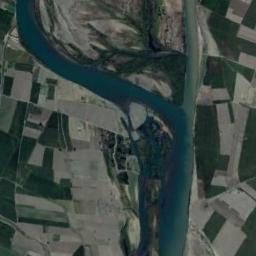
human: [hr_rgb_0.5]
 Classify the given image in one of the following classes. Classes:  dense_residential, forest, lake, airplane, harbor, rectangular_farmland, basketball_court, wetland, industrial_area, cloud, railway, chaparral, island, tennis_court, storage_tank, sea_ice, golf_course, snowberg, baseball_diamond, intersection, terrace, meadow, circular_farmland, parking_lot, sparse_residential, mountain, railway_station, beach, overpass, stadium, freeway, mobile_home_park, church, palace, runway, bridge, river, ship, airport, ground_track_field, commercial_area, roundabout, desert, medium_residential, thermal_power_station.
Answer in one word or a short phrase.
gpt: river